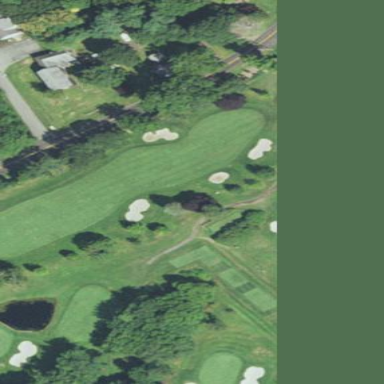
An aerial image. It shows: Scenic golf fairway.